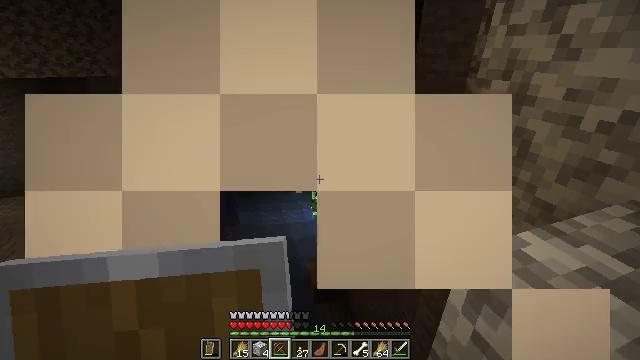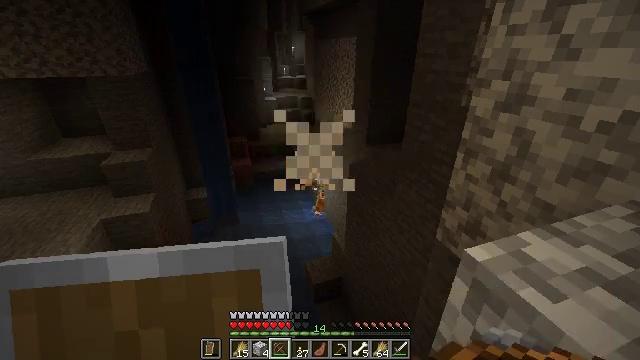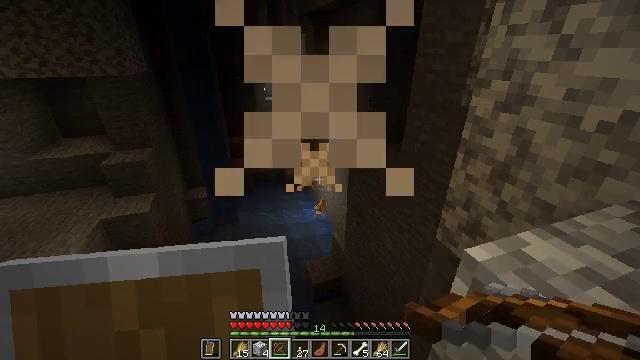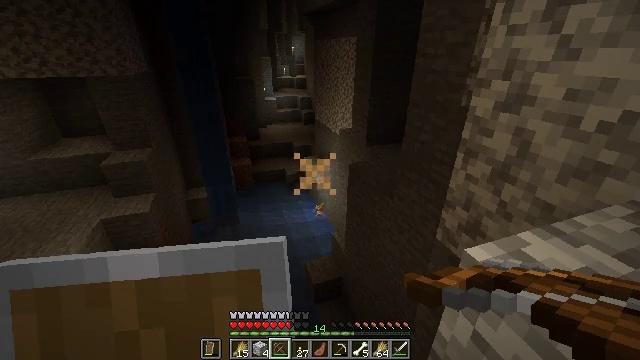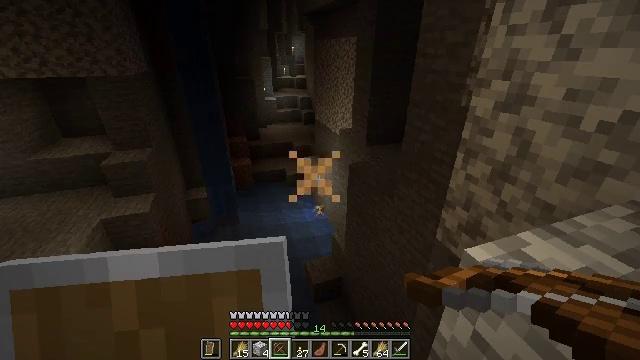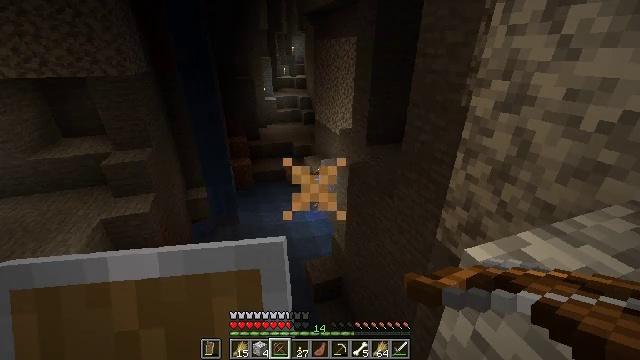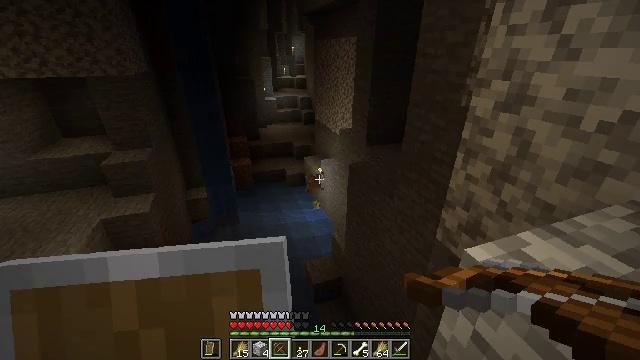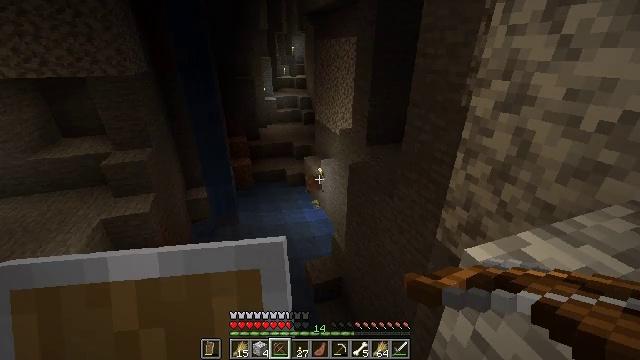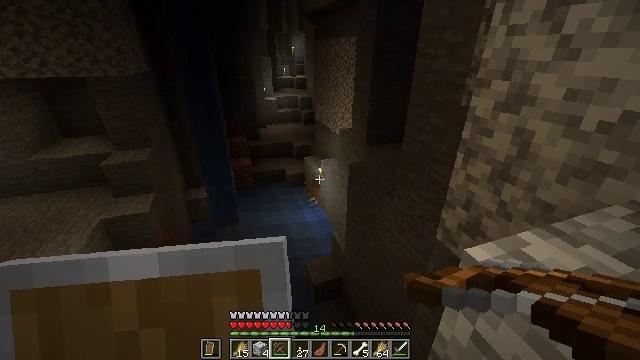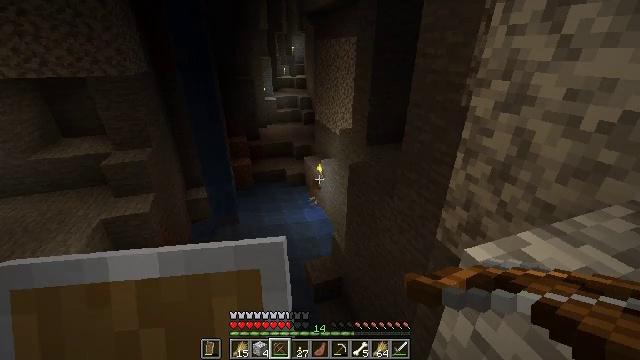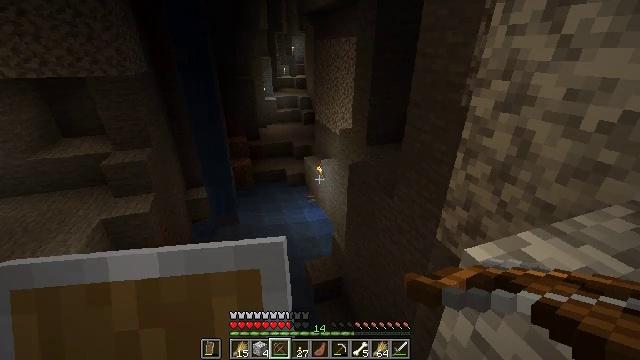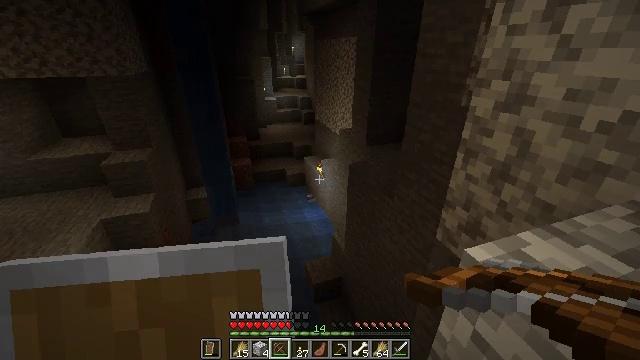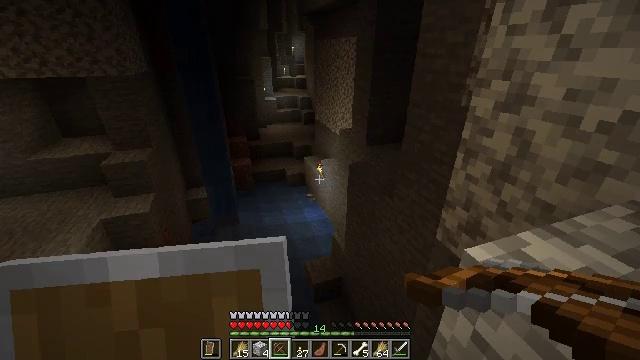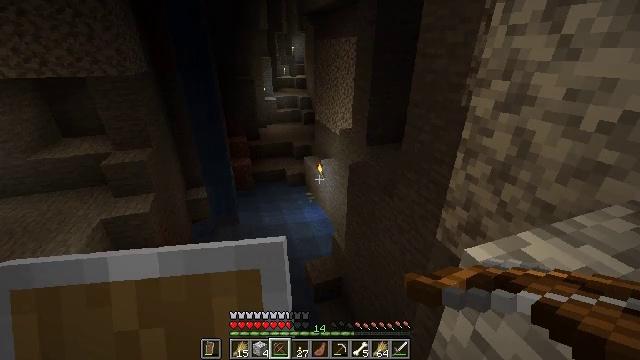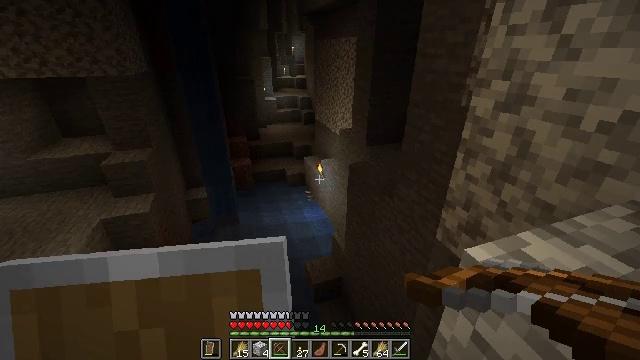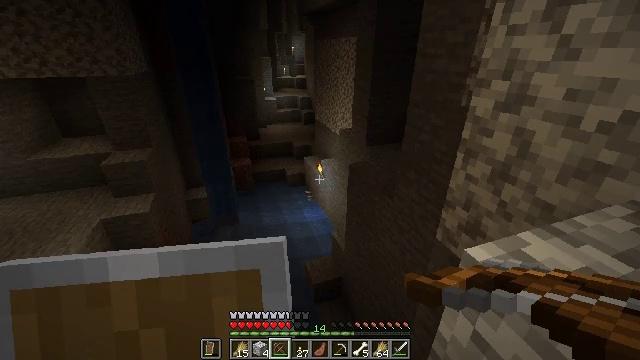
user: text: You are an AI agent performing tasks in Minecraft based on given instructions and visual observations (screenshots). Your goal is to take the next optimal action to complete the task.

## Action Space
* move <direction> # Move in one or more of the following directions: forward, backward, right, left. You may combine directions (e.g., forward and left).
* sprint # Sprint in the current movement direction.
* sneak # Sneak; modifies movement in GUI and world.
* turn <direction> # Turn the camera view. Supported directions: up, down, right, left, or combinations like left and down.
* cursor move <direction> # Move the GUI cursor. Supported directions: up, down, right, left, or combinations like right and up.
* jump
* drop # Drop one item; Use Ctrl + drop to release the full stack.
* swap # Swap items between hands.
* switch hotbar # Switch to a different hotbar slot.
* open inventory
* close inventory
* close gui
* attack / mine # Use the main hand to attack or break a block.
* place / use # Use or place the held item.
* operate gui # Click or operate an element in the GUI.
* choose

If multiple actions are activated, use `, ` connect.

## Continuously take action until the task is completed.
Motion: motion action
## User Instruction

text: Craft a gold ingot.
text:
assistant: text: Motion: no_op
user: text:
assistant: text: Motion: no_op
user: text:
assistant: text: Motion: no_op
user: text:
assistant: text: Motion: no_op
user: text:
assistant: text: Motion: no_op
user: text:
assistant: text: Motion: no_op
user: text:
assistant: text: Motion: no_op
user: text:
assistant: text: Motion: no_op
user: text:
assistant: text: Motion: no_op
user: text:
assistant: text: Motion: no_op
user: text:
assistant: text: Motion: no_op
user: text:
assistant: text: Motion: no_op
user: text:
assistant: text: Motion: no_op
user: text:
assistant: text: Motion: no_op
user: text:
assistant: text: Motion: no_op
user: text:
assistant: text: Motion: no_op
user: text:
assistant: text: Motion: no_op
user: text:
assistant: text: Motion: no_op
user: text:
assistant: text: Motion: no_op
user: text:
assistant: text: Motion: no_op
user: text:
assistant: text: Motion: no_op
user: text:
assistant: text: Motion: no_op
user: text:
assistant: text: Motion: no_op
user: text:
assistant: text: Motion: turn right
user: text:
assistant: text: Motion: turn right and up
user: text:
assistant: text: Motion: turn right and up
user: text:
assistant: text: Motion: turn right and up
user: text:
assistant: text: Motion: turn right and up
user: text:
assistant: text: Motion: turn right and up
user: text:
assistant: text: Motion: turn right and up